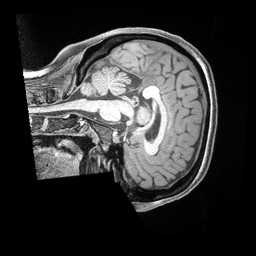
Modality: T1w
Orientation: sagittal
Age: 39
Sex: female
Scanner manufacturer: siemens
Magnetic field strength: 3 T
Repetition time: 2 s
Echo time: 0.00211 s